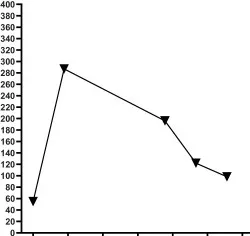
Laboratory Inspection.
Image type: chart (chart)